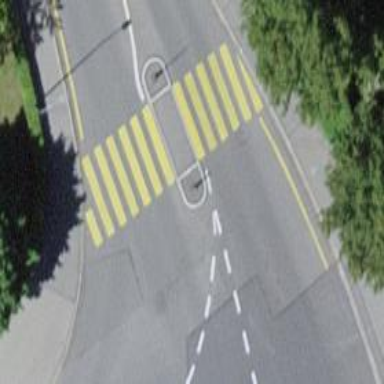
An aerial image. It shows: Marked zebra crossing with island in the middle.